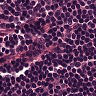
Metastatic tissue present: no